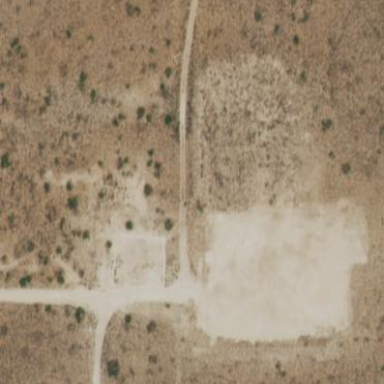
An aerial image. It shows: Natural area covered with sand.